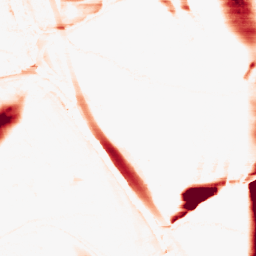
Category: morphological
Decomposition family: morphological_rect
Decomposition parameters: operation: opening
width: 50
height: 5
Upsampling method: sinc_hamming
Upsampling parameters: scale: 2
kernel_size: 4
Upsampling scale: 2